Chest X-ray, AP view. Patient: 67 years old, sex M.
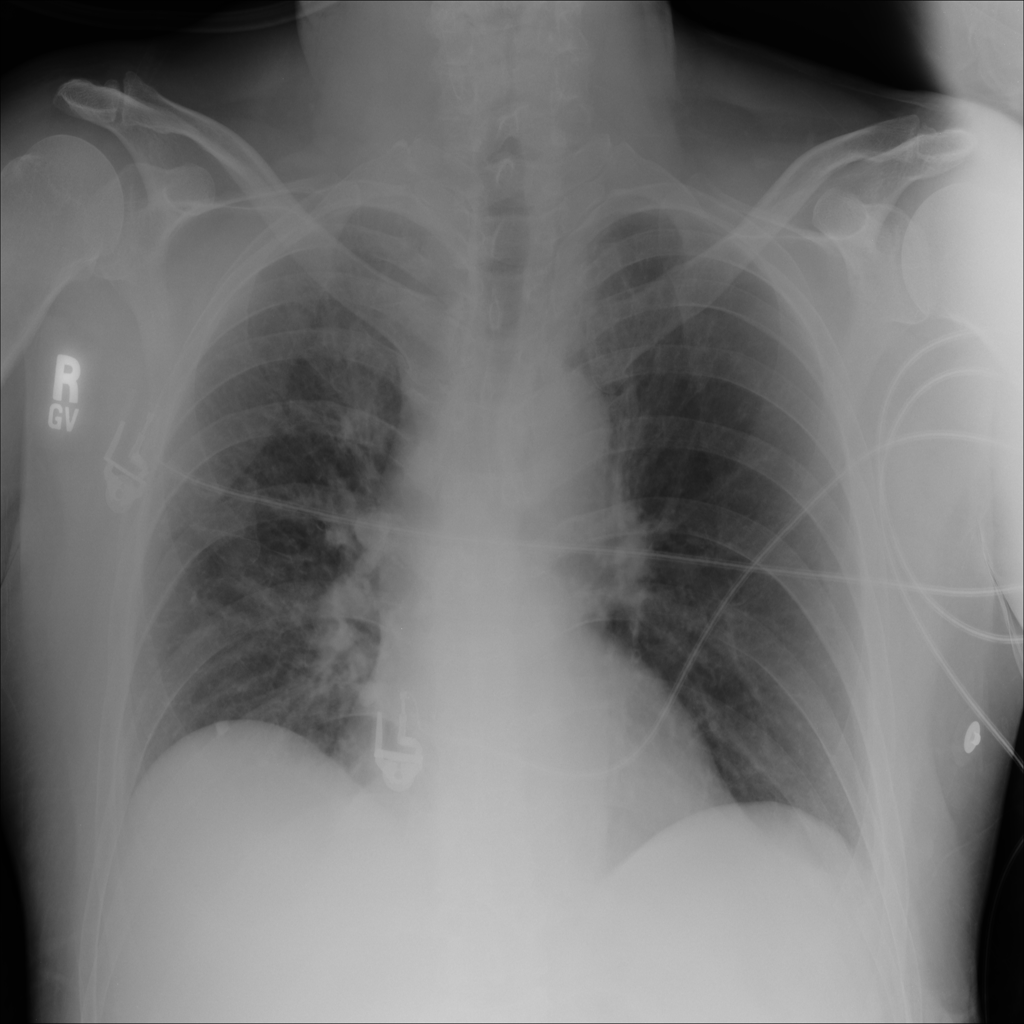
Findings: Nodule